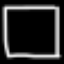
Label: square